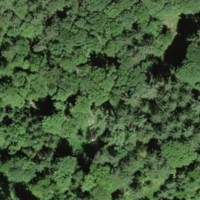
EUNIS habitat code: 41
Species observed at this site:
Angelica sylvestris